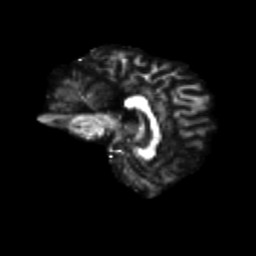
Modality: FA
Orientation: sagittal
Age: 71
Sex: female
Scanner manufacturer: siemens
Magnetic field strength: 3 T
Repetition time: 4.71 s
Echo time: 0.0906 s